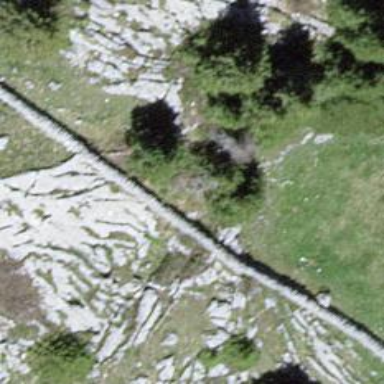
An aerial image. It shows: Wall is shown in the image.